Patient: sex F, age 66
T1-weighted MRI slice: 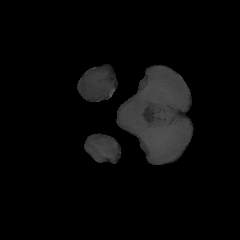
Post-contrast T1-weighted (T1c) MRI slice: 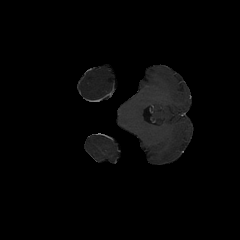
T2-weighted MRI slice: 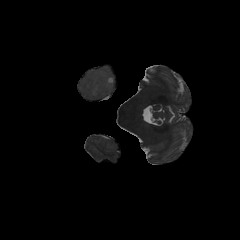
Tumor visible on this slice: yes
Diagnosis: Astrocytoma, IDH-wildtype
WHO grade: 2